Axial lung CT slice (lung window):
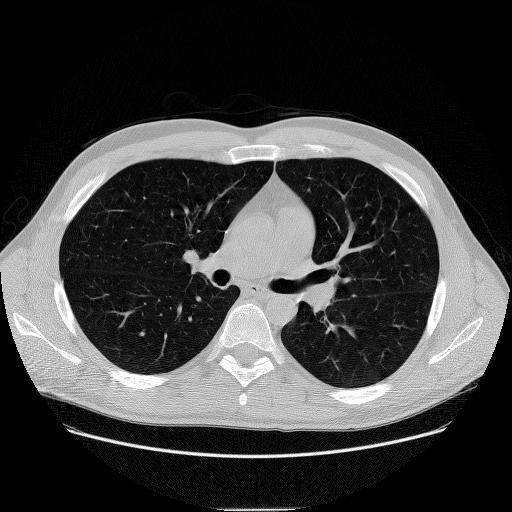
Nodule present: no